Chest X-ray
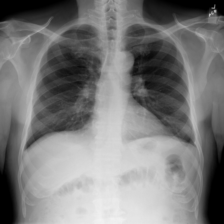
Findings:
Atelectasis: negative
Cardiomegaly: negative
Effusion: positive
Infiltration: negative
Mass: negative
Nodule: negative
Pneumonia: negative
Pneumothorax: negative
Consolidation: negative
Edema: negative
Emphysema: negative
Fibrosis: negative
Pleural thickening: negative
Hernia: negative